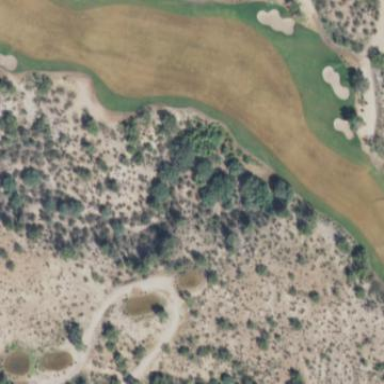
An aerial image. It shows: Rough area in golf course.